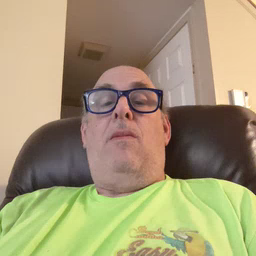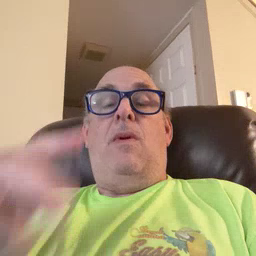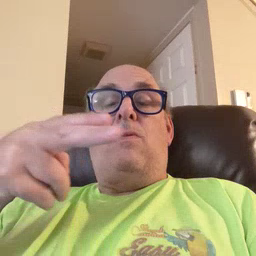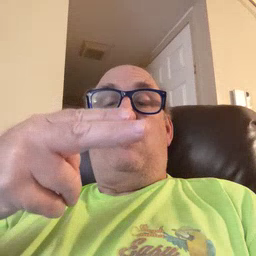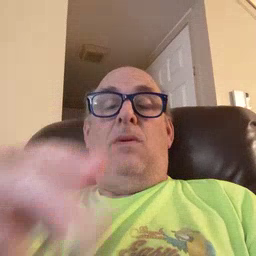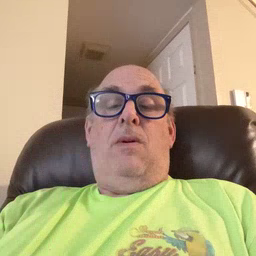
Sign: scissors